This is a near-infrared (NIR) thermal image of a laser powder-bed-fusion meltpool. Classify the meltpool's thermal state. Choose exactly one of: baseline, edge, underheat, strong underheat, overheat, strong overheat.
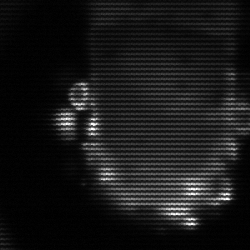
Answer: baseline